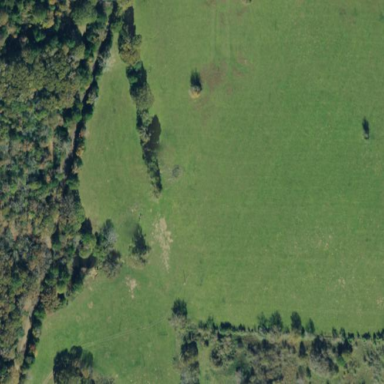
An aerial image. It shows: Agricultural meadow.